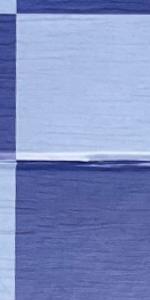
Label: Empty